Interaction volume radius: 5 \u00c5
Interaction volume height: 10 \u00c5
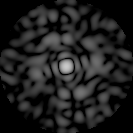
Disorder parameter: 0.834